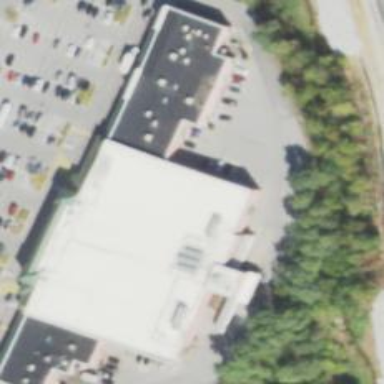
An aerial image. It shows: Supermarket.